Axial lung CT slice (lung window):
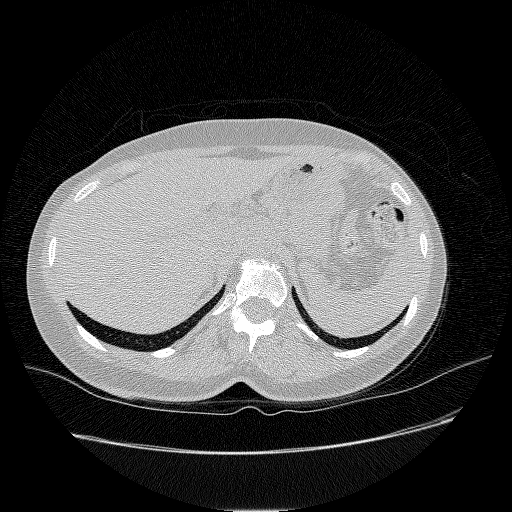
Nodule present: no